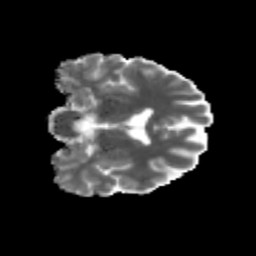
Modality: MD
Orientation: coronal
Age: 29
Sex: male
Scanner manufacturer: siemens
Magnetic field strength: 3 T
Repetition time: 3.5 s
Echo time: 0.125 s